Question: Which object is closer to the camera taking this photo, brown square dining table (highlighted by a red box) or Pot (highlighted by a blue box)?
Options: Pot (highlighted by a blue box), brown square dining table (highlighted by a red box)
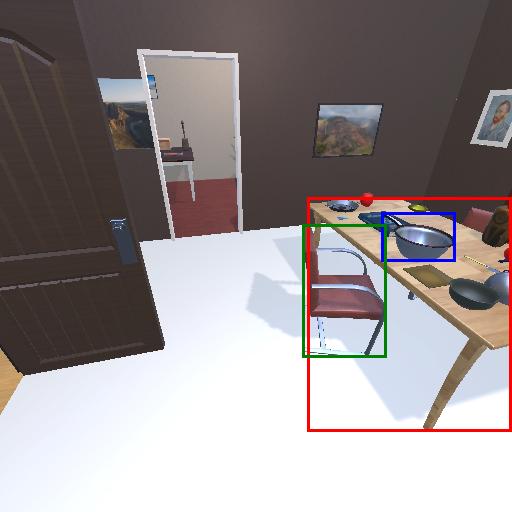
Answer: Pot (highlighted by a blue box)